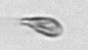
Label: Cryptophyta